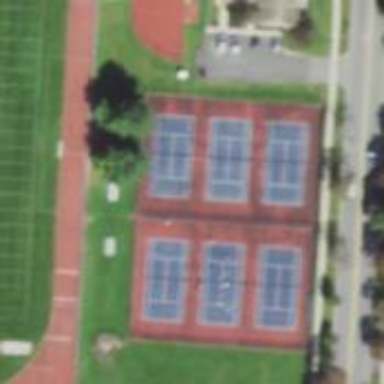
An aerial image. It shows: Tennis court in leisure pitch.